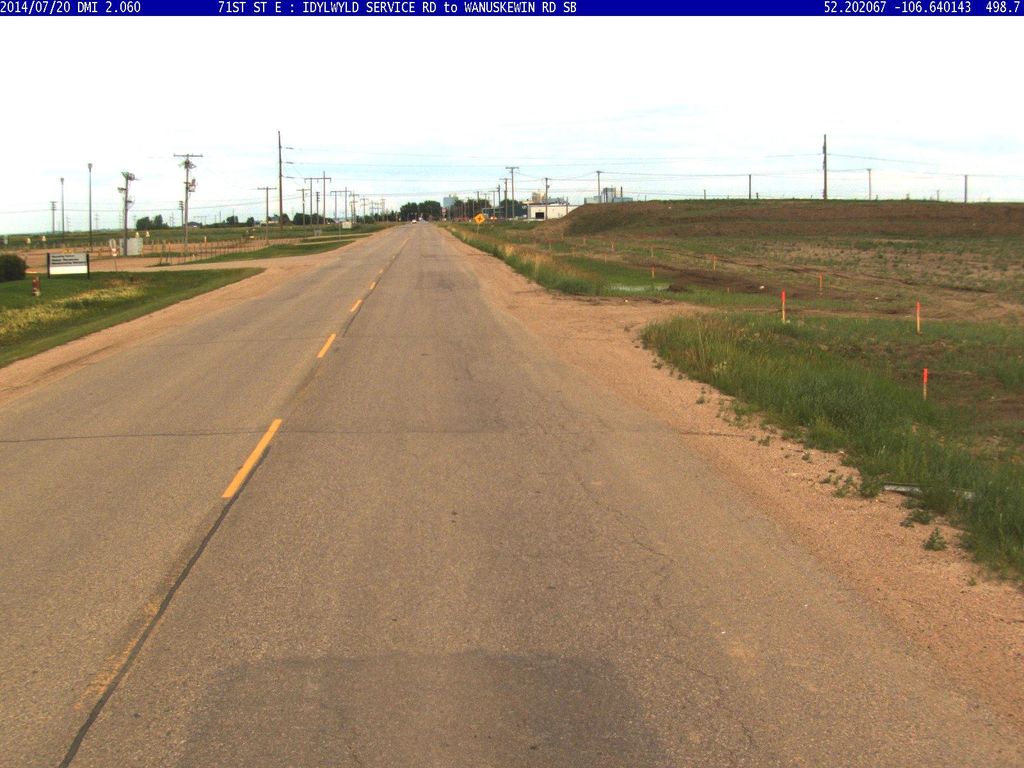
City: saskatoon